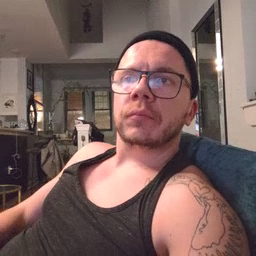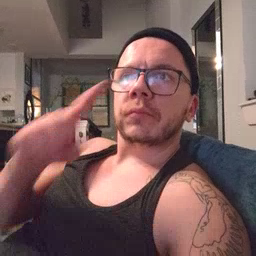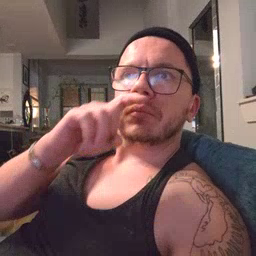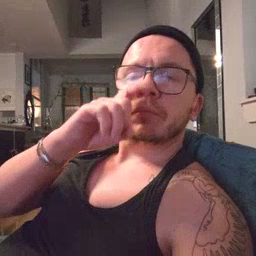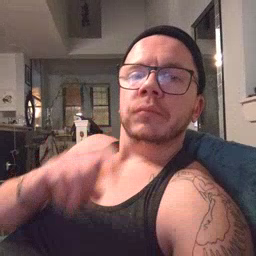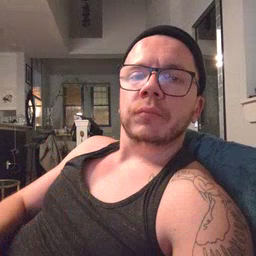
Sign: doll